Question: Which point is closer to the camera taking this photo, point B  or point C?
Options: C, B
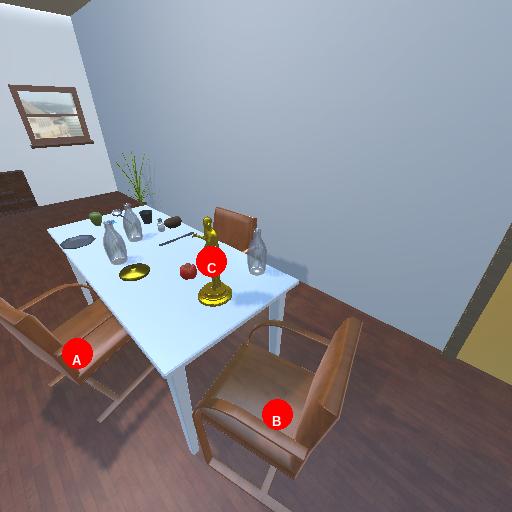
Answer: C